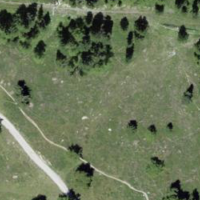
EUNIS habitat code: 44
Species observed at this site:
Arnica montana
Milvus milvus